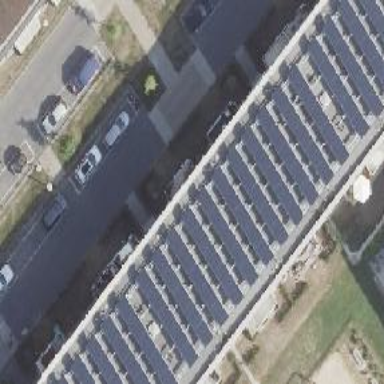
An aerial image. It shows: Small solar photovoltaic panel generator installed on roof.